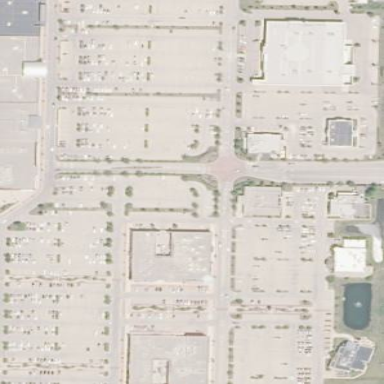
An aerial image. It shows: Retail area consisting of mall.